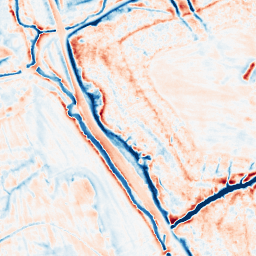
Category: multiscale
Decomposition family: dog_multiscale
Decomposition parameters: sigma_ratio: 1.4
n_scales: 6
base_sigma: 0.5
Upsampling method: bicubic
Upsampling parameters: scale: 8
Upsampling scale: 8